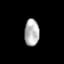
Tissue: lung
Cell type: Epithelial cells
Senescence score: 0.2392
Nuclear area (px): 388
Mean DAPI intensity: 180.196